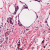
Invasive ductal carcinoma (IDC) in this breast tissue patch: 0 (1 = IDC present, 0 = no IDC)